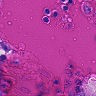
Metastatic tissue present: no